九年级 · 度量几何学
如图, 点 $A, B, C$ 在 $\odot O$ 上, 若 $\angle C=55^{\circ}$, 则 $\angle A O B$ 的度数为（）

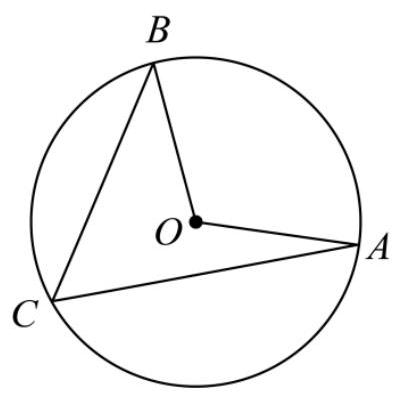
A. $95^{\circ}$
B. $100^{\circ}$
C. $105^{\circ}$
D. $110^{\circ}$

答案: D
解析: 直接根据圆周角定理即可得.

【详解】解: $\because \angle C=55^{\circ}$,

$\therefore$ 由圆周角定理得: $\angle A O B=2 \angle C=110^{\circ}$,

故选: D.

【点睛】本题考查了圆周角定理, 熟练掌握圆周角定理是解题关键.